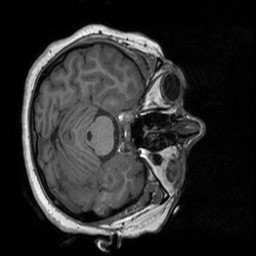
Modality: T1w
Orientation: axial
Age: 35
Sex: female
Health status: healthy
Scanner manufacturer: siemens
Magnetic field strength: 3 T
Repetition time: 1.9 s
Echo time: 0.00252 s